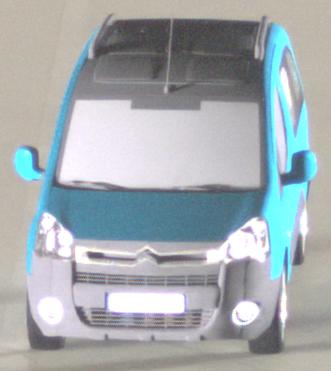
Make: Citroen
Model: Berlingo Kombi VTi 120
Detailed model: Berlingo (II) Kombi
Model produced from: 2009/12
Model produced until: 2012/03
Doors: 5
Color: blue
Road condition: dry road
Daytime: midday
Contrast: medium contrast